Question: Count the number of objects in the diagram.
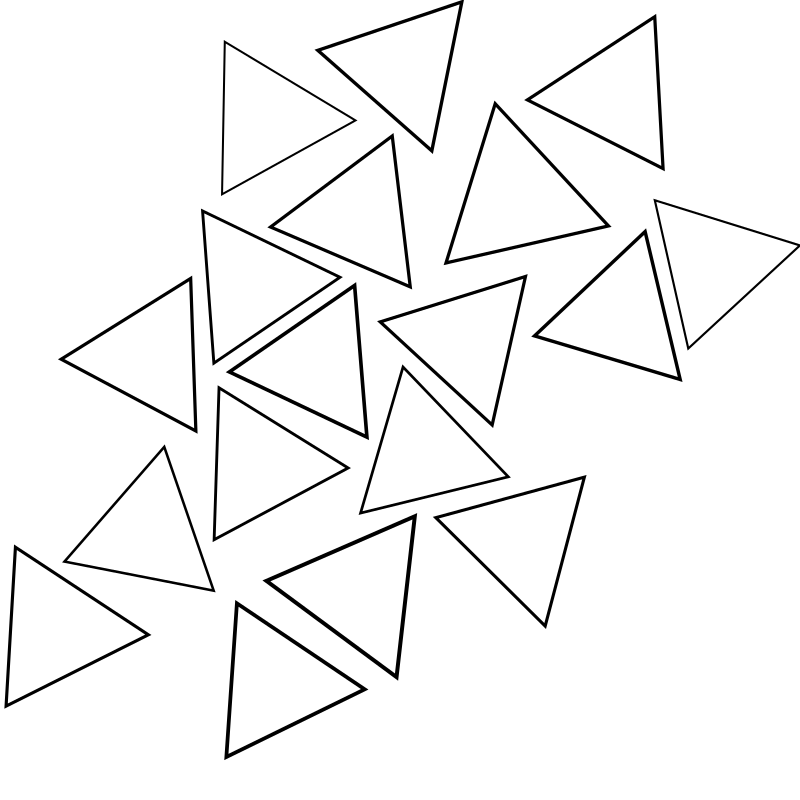
Answer: 18